Interaction volume radius: 10 \u00c5
Interaction volume height: 15 \u00c5
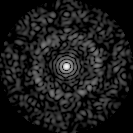
Disorder parameter: 0.8326